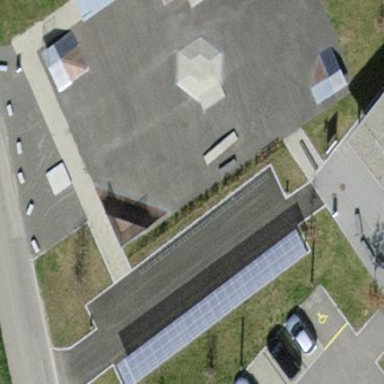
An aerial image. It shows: Bicycle parking area.